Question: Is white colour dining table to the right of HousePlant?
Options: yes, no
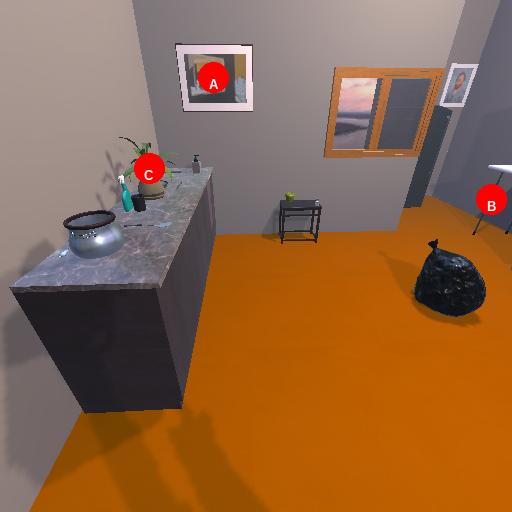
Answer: yes